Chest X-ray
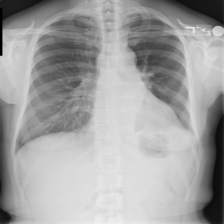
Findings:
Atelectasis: positive
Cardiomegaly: negative
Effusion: negative
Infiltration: negative
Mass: positive
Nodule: negative
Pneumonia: negative
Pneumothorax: negative
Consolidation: negative
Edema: negative
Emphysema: negative
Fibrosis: negative
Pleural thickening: negative
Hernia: negative